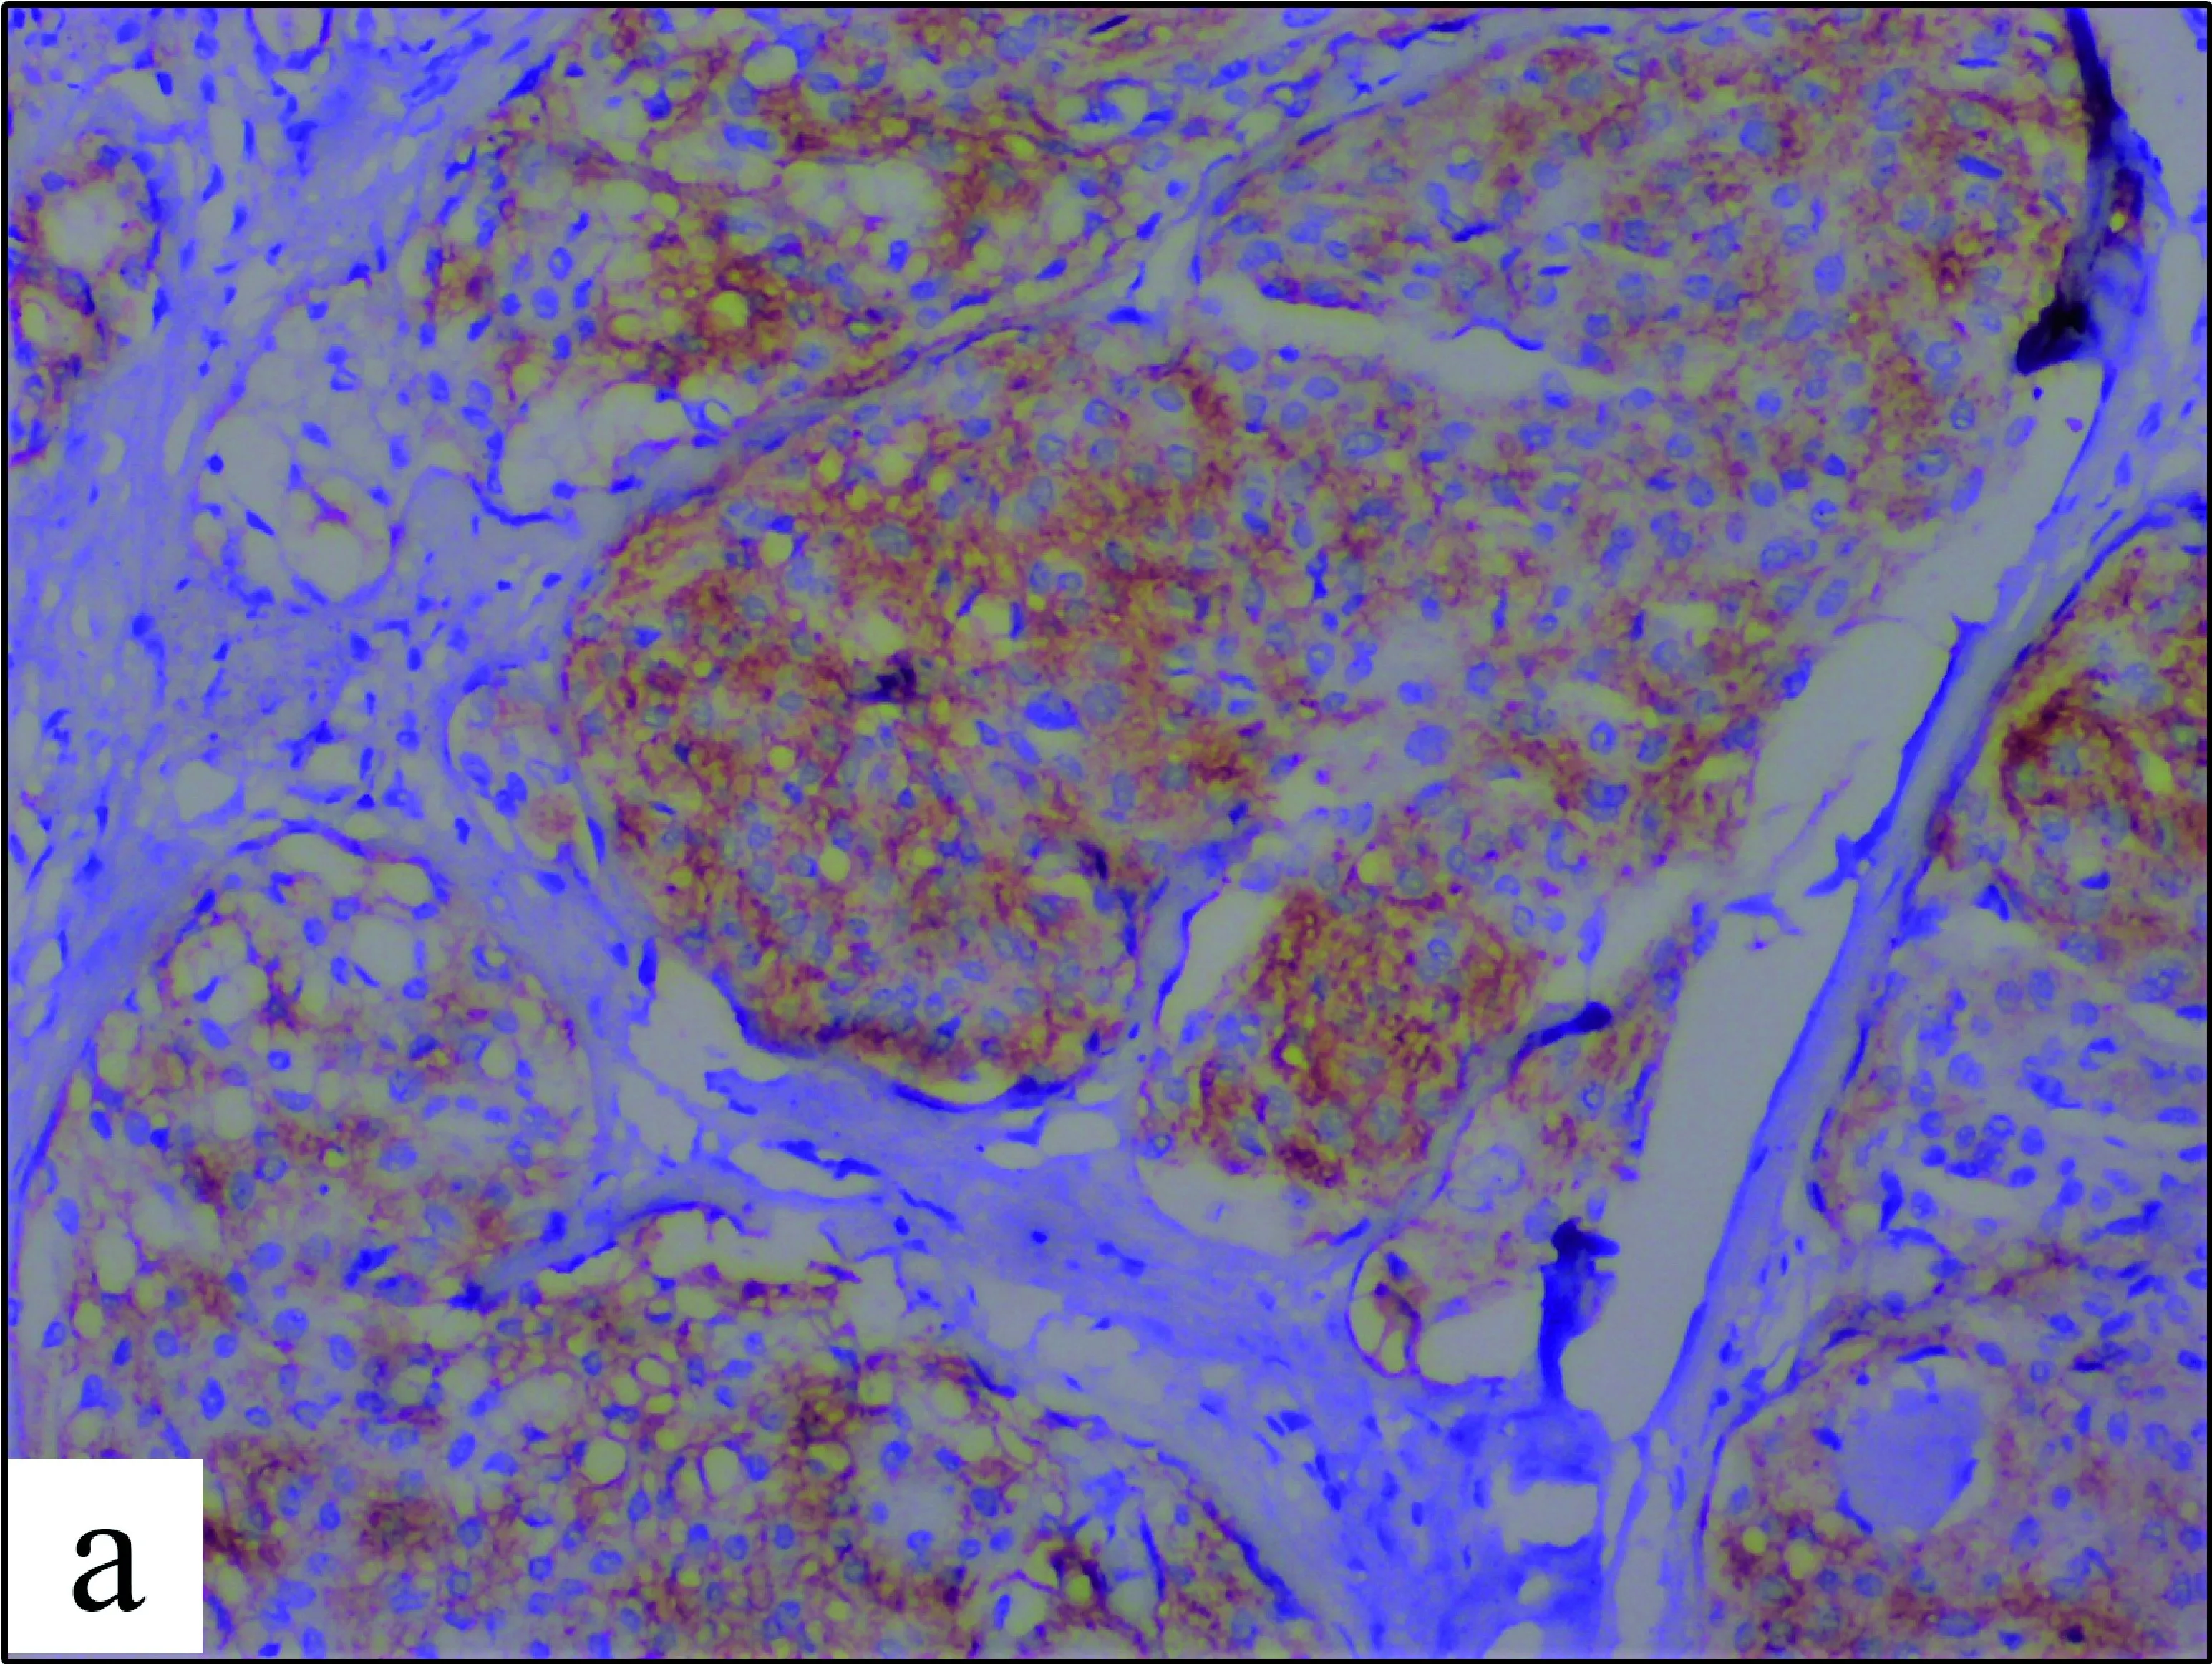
Meningioma tumor cells showing a positive cytoplasmic immunohistochemical reaction for. Epithelial membrane antigen.
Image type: pathology (immunostaining)